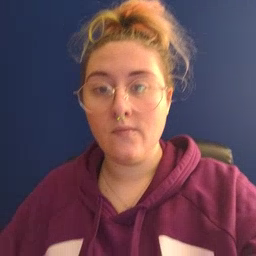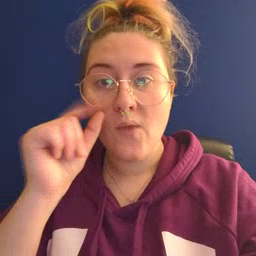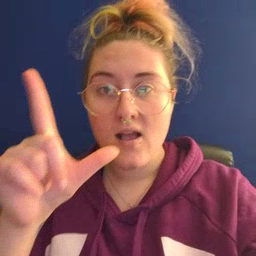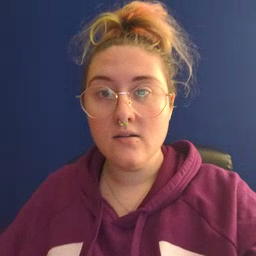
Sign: awake